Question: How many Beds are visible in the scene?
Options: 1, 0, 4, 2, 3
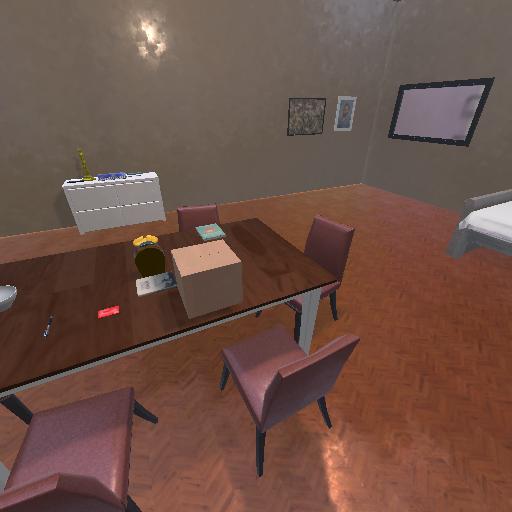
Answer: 1